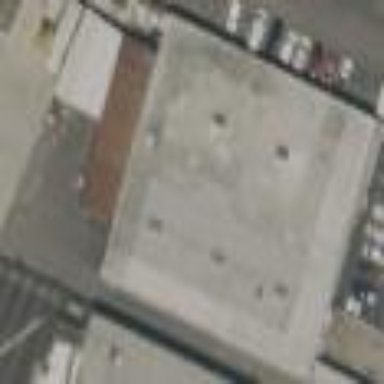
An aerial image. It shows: Warehouse building.